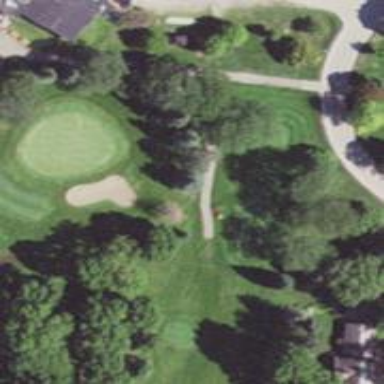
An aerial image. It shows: Pathway for golfing.